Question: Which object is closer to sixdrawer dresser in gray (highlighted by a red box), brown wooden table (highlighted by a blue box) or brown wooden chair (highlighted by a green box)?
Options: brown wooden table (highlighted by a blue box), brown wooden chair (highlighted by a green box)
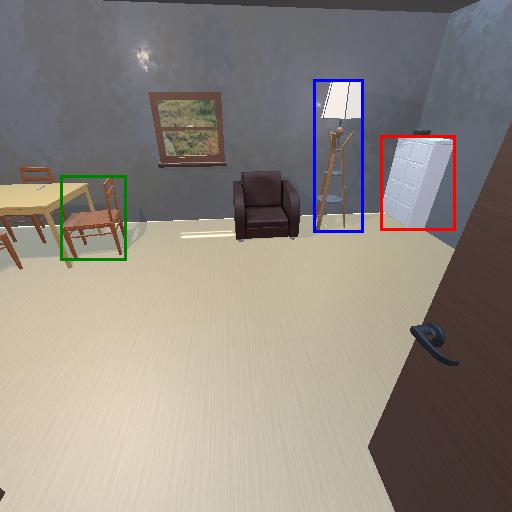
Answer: brown wooden table (highlighted by a blue box)